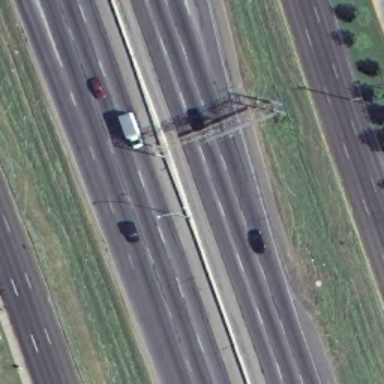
There are some straight freeways with cars on the roads .